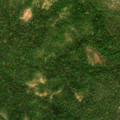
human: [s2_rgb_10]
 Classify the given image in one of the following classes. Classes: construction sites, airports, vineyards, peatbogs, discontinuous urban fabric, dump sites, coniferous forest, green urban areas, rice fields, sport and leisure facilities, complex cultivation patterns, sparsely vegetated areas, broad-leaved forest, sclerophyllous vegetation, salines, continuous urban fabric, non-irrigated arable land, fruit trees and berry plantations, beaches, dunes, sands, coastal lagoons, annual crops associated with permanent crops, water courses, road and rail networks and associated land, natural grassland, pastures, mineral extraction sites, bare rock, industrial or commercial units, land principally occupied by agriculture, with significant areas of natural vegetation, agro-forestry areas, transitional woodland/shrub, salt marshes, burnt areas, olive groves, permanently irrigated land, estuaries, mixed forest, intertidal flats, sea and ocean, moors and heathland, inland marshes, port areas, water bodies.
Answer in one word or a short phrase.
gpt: coniferous forest, mixed forest